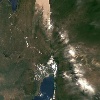
Label: land